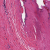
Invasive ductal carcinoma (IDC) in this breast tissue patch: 0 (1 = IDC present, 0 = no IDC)